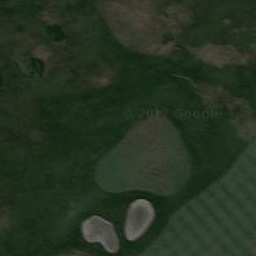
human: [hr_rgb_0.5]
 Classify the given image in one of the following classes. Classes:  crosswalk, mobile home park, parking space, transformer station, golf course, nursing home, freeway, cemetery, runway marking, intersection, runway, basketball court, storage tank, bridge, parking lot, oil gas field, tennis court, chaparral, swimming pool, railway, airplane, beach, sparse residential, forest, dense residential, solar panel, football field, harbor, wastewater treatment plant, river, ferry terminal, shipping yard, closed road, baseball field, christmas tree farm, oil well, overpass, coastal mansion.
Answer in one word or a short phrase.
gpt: golf course